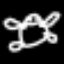
Label: frog